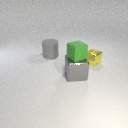
large gray metal cube below small green rubber cube